Field crop: tomato
Growth stage: 1
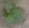
Species: solanum